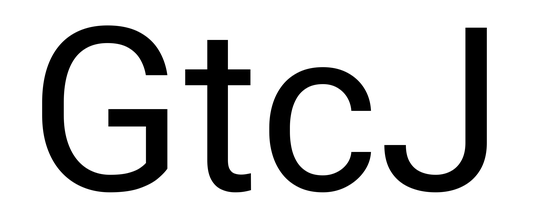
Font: Roboto_Regular